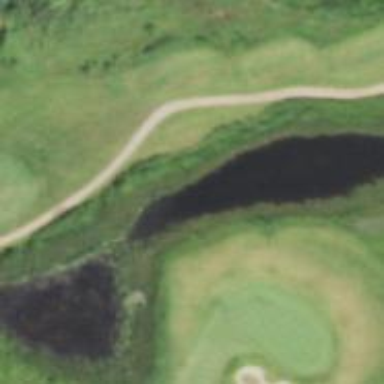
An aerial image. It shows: Water hazard on golf course. The hazard is natural water feature.